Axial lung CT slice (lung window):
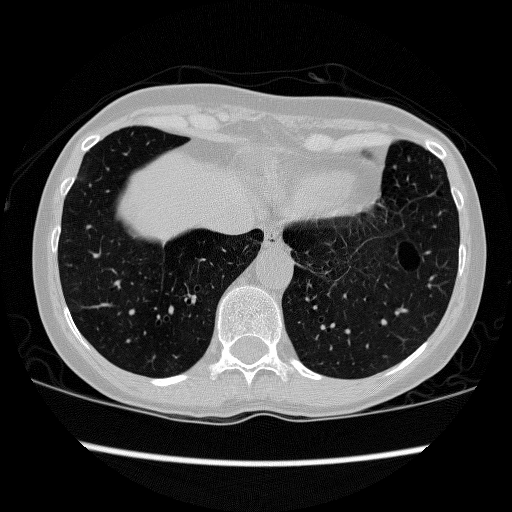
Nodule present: no